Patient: sex M, age 76
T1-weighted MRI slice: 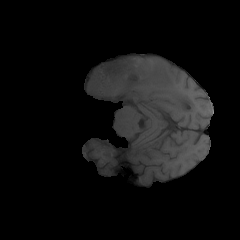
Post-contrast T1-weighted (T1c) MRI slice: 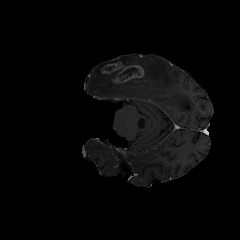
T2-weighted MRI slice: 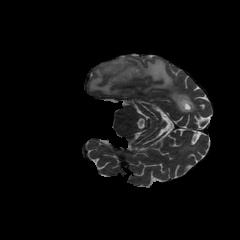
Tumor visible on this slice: yes
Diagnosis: Glioblastoma, IDH-wildtype
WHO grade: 4